Question:
So after allocating char array in debugging windows I can see my array is filled with 0xCC. What does it mean? (-52 = 0xCC)
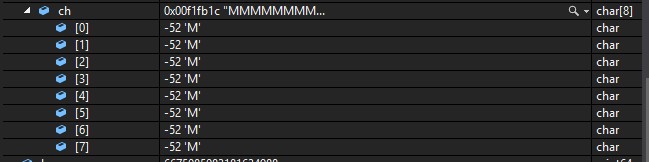
Answer: Uninitialized built-in types have an in-determined value, trying to read it is undefined behavior.
The actual values you can see depend on the compiler: You might for example see garbage, zeroes or (what seems to be the case in your example) some special value indicating .